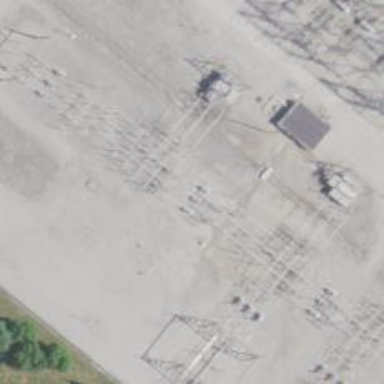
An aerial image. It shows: Switch used for power control.